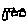
Label: square